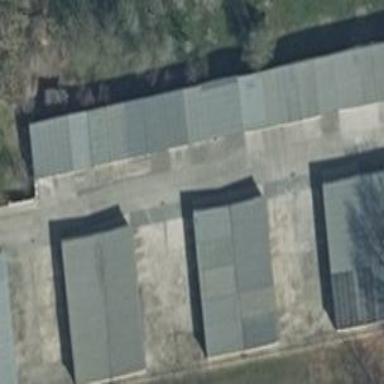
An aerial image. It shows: Garage building.